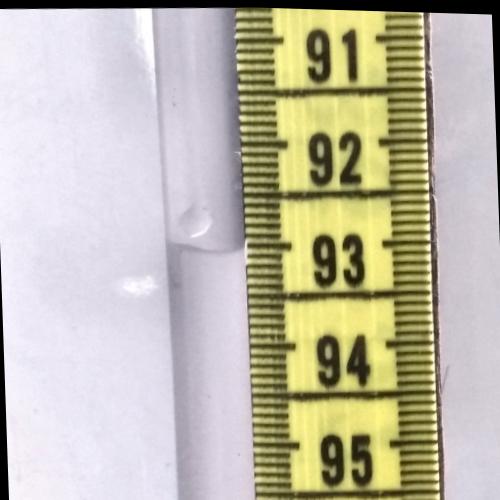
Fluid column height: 93.0 cm